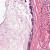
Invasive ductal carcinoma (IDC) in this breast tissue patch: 0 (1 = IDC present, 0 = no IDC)